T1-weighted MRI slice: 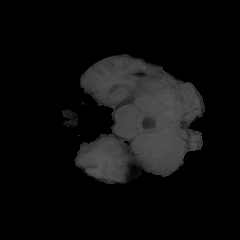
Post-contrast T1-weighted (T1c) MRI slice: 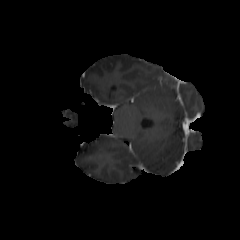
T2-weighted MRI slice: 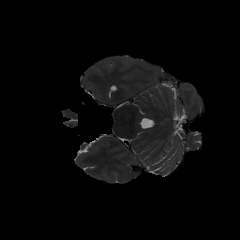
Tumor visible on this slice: no